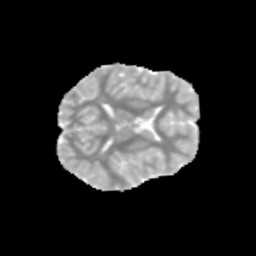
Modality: MD
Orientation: axial
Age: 12
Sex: male
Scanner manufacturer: siemens
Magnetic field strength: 3 T
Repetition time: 3.8 s
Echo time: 0.07 s